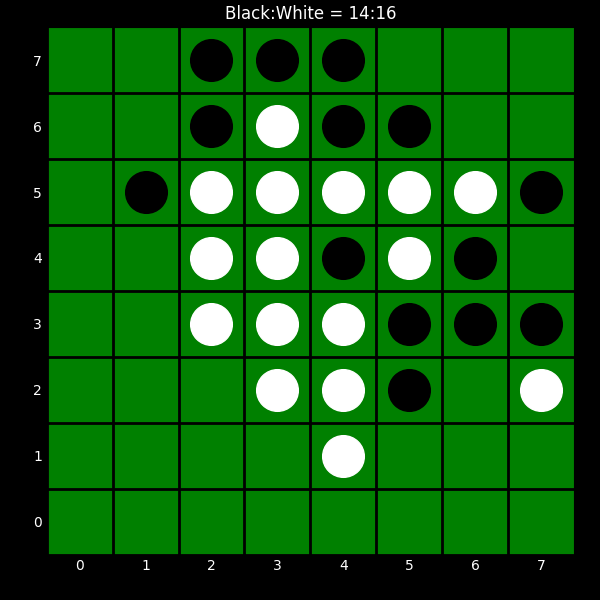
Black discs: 14
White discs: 16